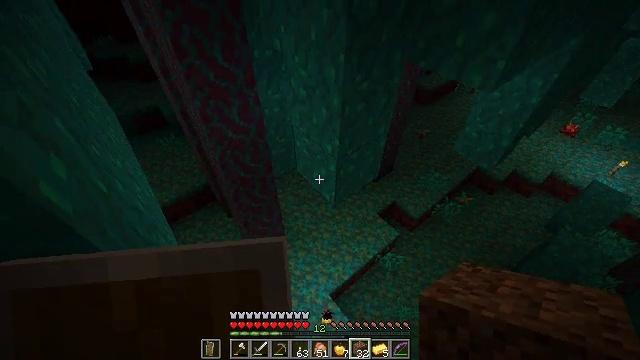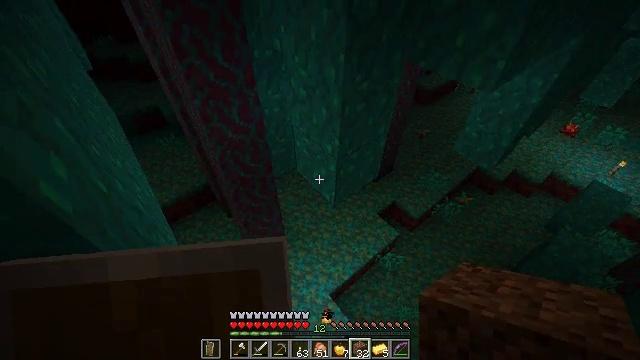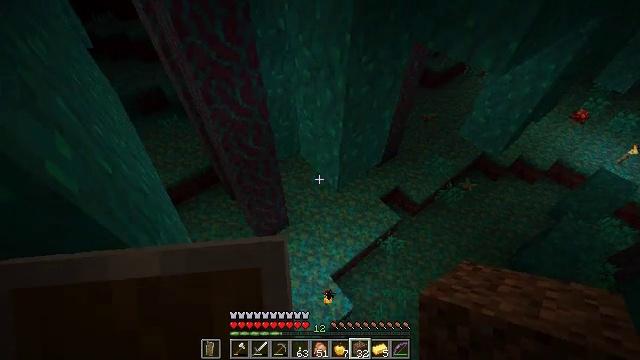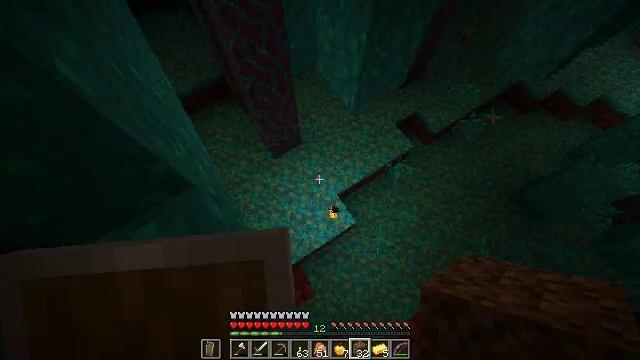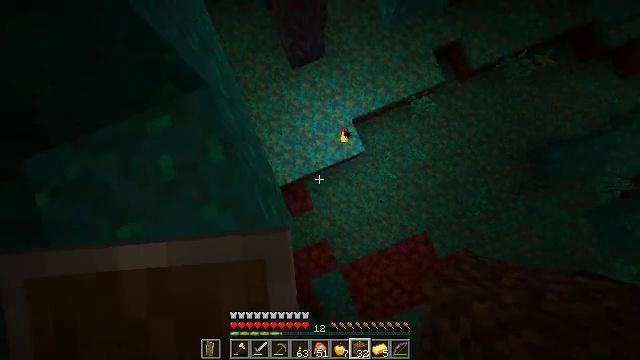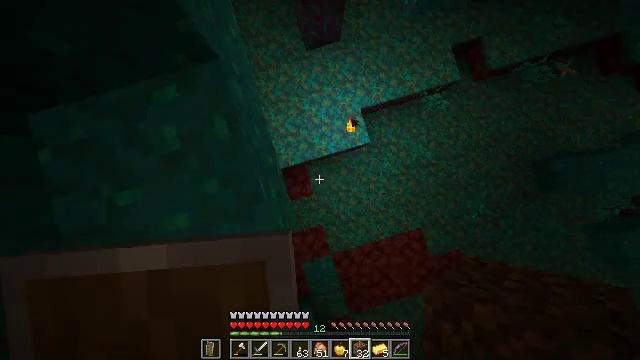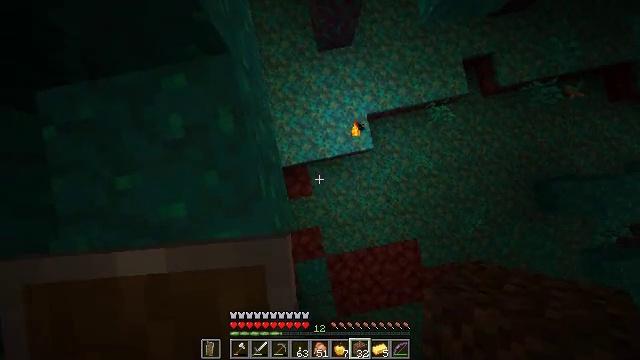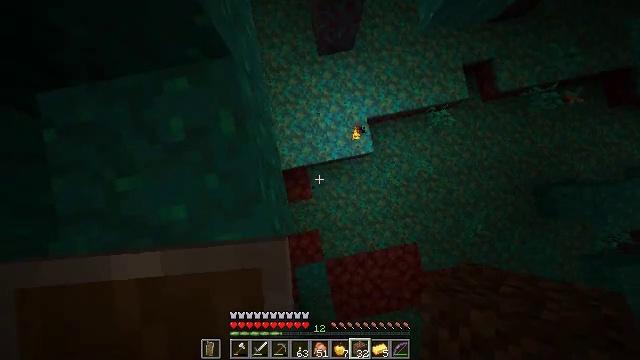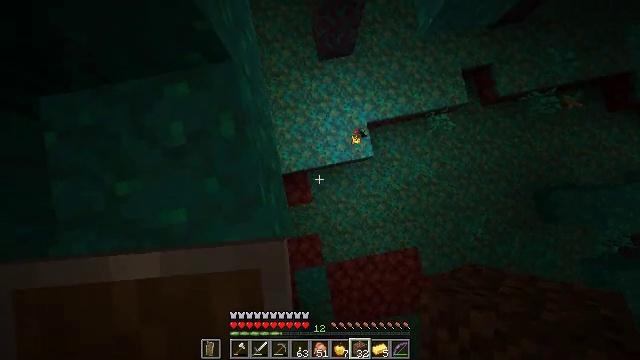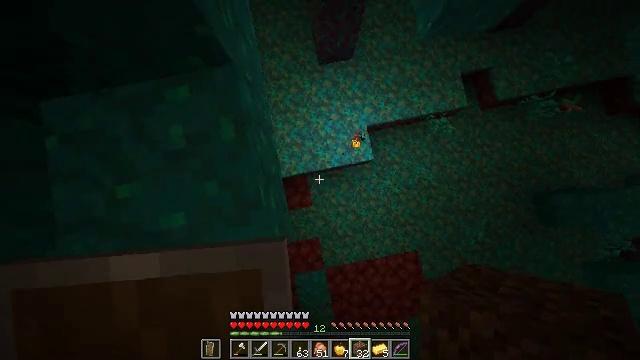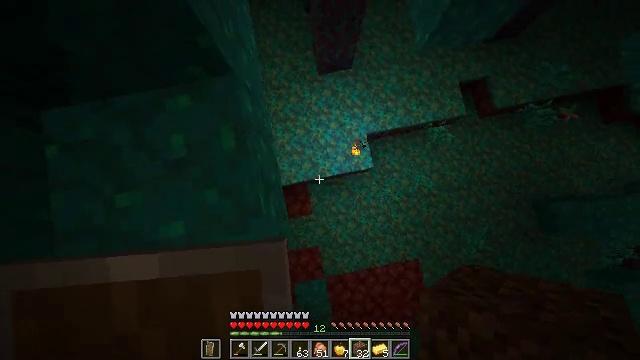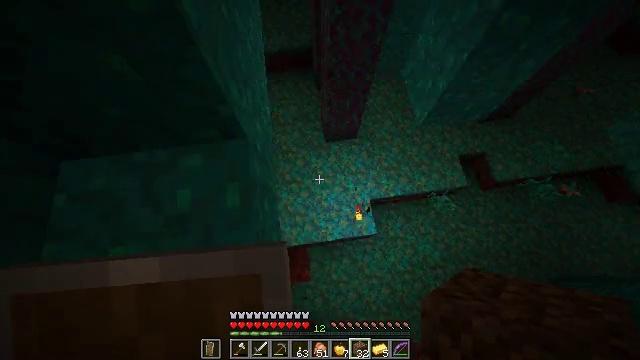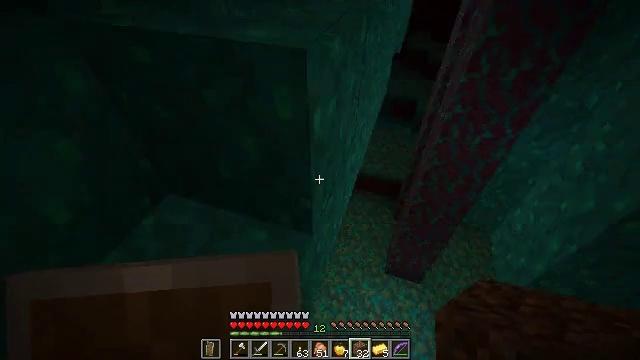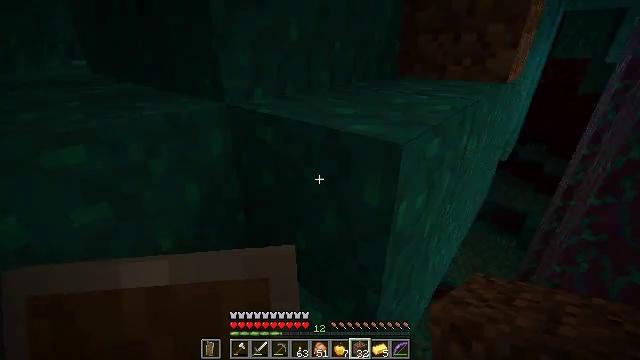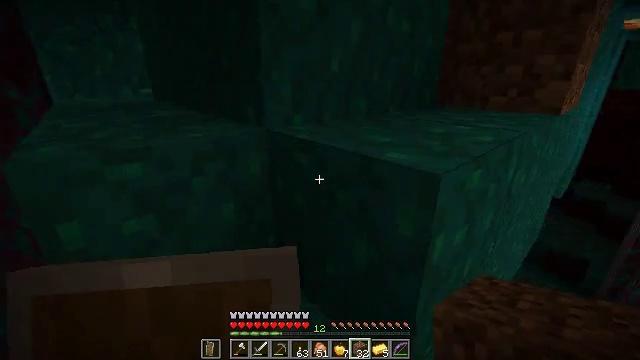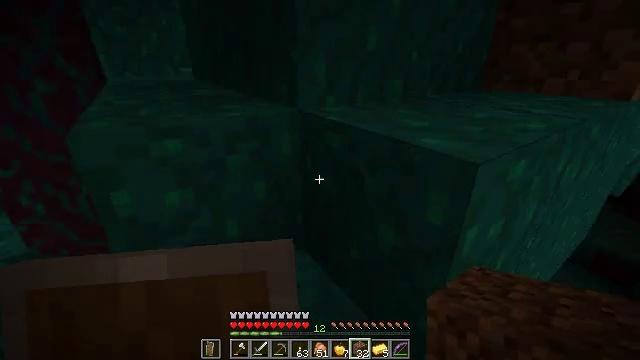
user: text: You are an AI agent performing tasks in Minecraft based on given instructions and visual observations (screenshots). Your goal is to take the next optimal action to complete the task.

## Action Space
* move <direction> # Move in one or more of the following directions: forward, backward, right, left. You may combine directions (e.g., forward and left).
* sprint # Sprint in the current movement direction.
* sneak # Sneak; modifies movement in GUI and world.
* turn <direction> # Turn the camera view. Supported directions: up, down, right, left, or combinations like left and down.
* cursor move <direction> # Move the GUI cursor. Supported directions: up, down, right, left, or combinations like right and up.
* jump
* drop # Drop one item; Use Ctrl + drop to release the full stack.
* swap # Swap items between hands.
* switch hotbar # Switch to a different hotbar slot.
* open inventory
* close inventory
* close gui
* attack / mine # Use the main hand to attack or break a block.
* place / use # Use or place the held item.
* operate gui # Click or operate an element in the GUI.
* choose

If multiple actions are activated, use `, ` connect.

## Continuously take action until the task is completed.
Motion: motion action
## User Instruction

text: Attack the warped wart block to obtain it.
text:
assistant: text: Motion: sneak
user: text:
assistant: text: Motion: sneak, turn left and down
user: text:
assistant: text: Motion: sneak, turn left and down
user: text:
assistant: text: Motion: sneak, turn left and down
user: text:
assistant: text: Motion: sneak, turn left and down
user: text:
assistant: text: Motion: sneak, turn left
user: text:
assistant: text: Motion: sneak
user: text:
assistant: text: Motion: sneak
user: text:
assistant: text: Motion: sneak
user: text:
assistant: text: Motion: sneak, turn up
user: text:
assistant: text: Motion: sneak, turn left and up
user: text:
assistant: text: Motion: sneak, turn left and up
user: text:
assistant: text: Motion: sneak, turn left and up
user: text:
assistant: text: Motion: sneak, turn left and up
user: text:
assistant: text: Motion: sneak, turn left and down
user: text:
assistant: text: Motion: sneak, turn left and down
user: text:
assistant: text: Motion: sneak, turn right and down
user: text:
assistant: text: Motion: sneak, turn right and down
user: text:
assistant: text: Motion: sneak
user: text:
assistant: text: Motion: sneak
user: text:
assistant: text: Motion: move left, sneak
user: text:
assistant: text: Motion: move left, sneak
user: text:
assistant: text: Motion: move left, sneak, turn left
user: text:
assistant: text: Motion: move left, sneak, turn left
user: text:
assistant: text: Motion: move left, sneak, turn left
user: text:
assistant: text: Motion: move left, sneak, turn left
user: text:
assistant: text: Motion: sneak
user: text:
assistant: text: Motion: sneak
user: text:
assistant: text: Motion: sneak
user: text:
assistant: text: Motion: sneak